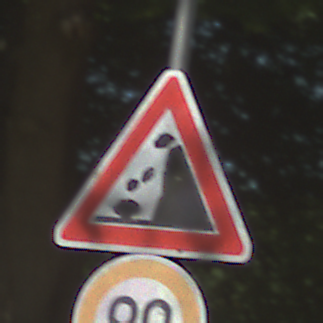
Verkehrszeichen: SteinschlagRechts
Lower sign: Geschwindigkeit90
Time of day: Midday
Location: Outdoor (RoadRail)
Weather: Clear
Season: NotSpecified
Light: Natural